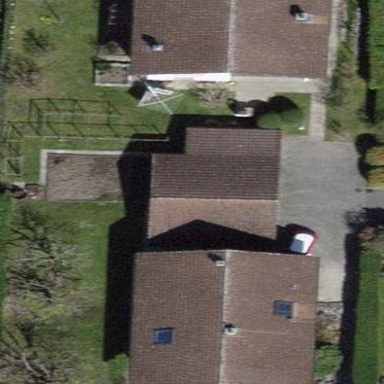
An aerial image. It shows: Garage building.